Aerial crown-view tile of a tropical tree (Barro Colorado Island, Panama), acquired 20241216:
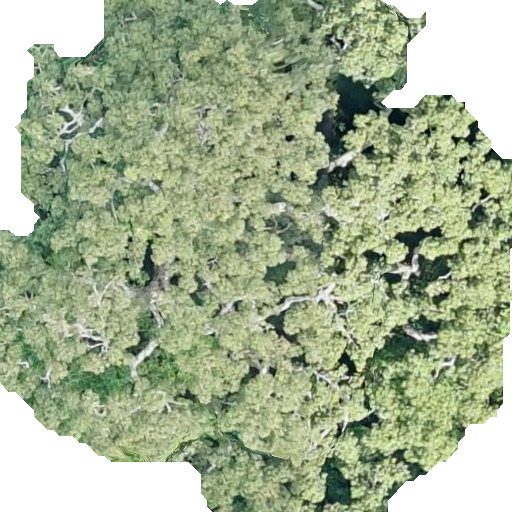
Species: Ceiba pentandra
GBIF accepted scientific name: Ceiba pentandra
Crown area: 335.701 m²